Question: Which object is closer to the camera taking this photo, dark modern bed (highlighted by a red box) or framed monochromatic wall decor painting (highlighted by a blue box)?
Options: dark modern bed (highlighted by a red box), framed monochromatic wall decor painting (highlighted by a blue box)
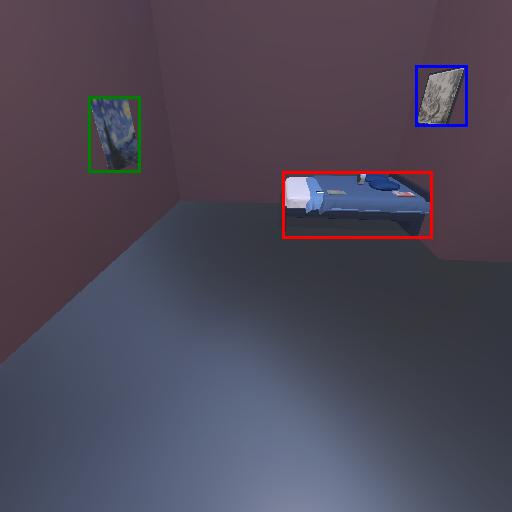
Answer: dark modern bed (highlighted by a red box)